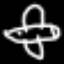
Label: airplane